Question: The textField on my SwiftUI app is getting cut off. But it doesn't happen every time. It seems to happen at random.

Here is the code I'm using:
'''
var body: some View {
VStack {
Spacer()
// Target row
HStack {
Text("Put the bullseye as close as you can to:")
Text("\(target)")
}
Spacer()
// Slider row
HStack {
Text("1")
Slider(value: $sliderValue, in: 1...100) {_ in
print(self.sliderValue)
}
Text("100")
}
Spacer()
// Hit me button row
Button(action: {
print("Button pressed")
self.alertIsVisible = true
}) {
Text(/*@START_MENU_TOKEN@*/"Hit Me!"/*@END_MENU_TOKEN@*/)
}
.alert(isPresented: $alertIsVisible) { () -> Alert in
let roundedValue = Int(sliderValue.rounded())
let score = pointsForCurrentRound()
return Alert(title: Text("Hello there!"), message: Text("The slider's value is \(roundedValue)!
" +
"You scored \(score) points this round"
), dismissButton: .default(Text("Awesome")))
}
Spacer()
// Score and start over button row
HStack {
Button(action: /*@START_MENU_TOKEN@*/{}/*@END_MENU_TOKEN@*/) {
Text("Start Over")
}
Spacer()
Text("Score:")
Text("999999")
Spacer()
Text("Round:")
Text("999")
Spacer()
Button(action: /*@START_MENU_TOKEN@*/{}/*@END_MENU_TOKEN@*/) {
Text("Info")
}
}
.padding(.bottom, 20)
}
}
'''
I've tried adding padding trailing the text field and before the target. I've tried adding padding to the leading edge of the target. I've tried giving using the frame method on the text field to add a min length. None of these work. Any ideas?
Thanks
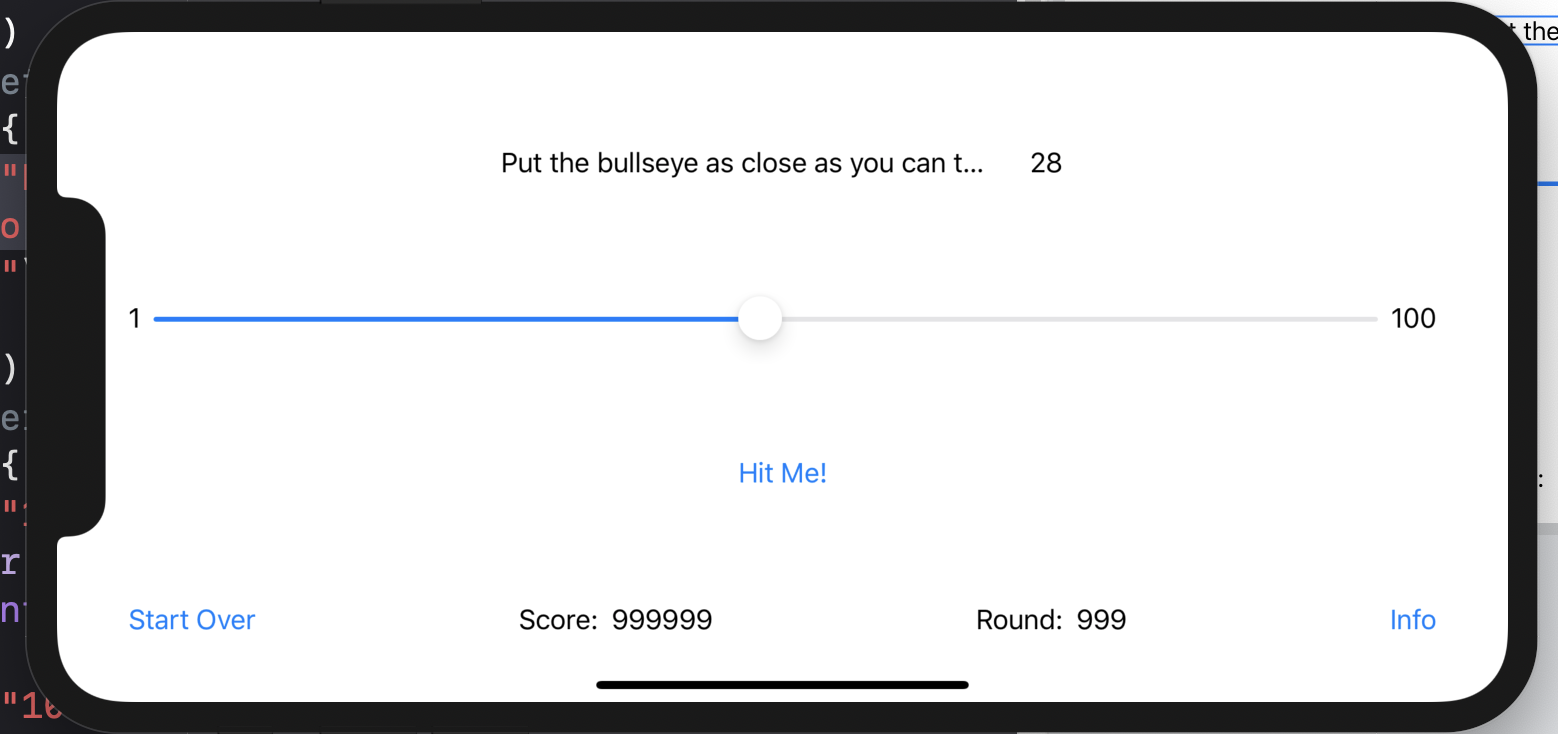
Answer: I just came across this exact situation! After a few moments of searching, trial, and errors, I finally figured it out. The text view is trying to resize and one of the parent views have animations enabled. If anyone having this same issue adds .animation(nil) to the Text, this will likely solve the issue.
'''
VStack {
Text("\(Int(self.viewModel.ProgressPercentage * 100.0))%")
.font(.largeTitle)
.animation(nil)
}
'''
Good luck!